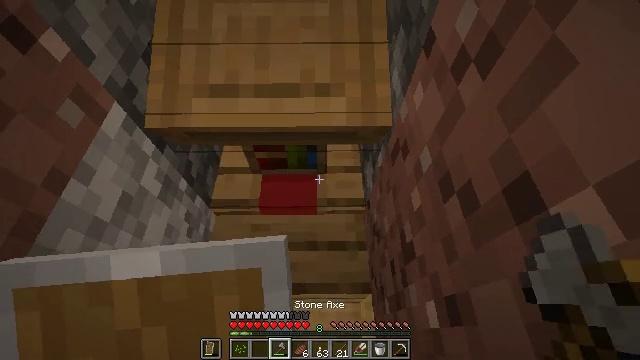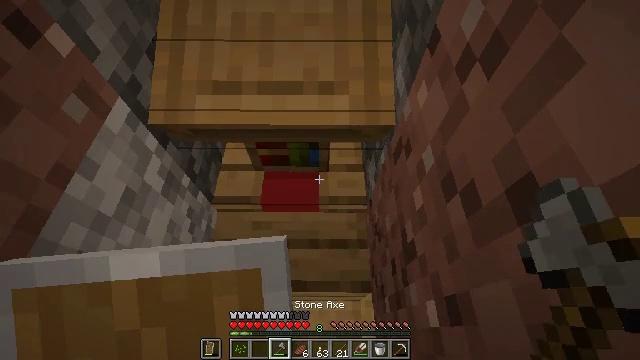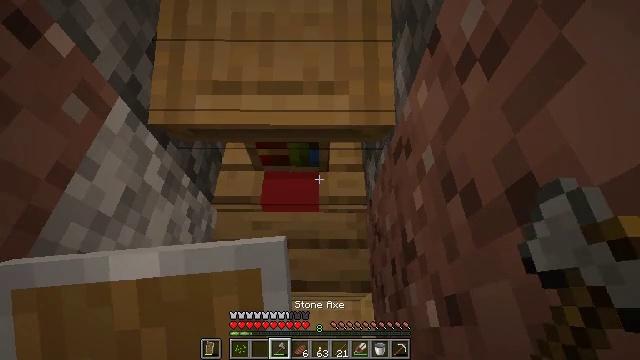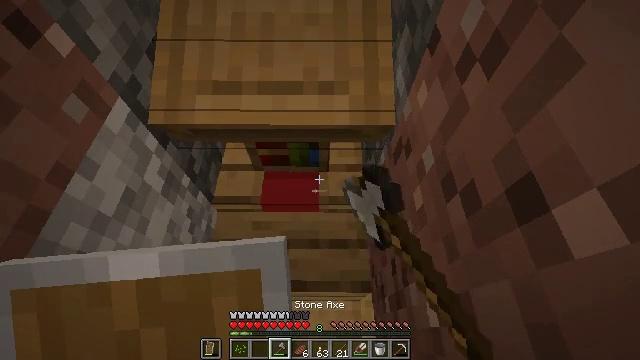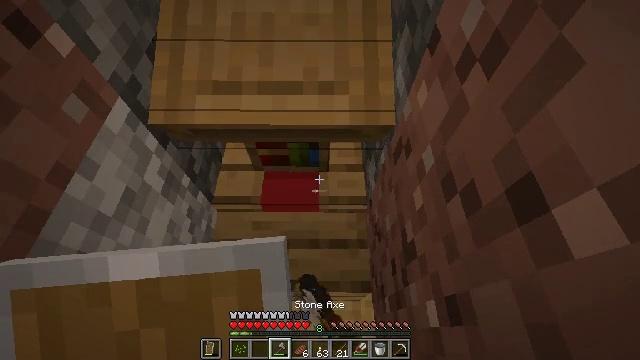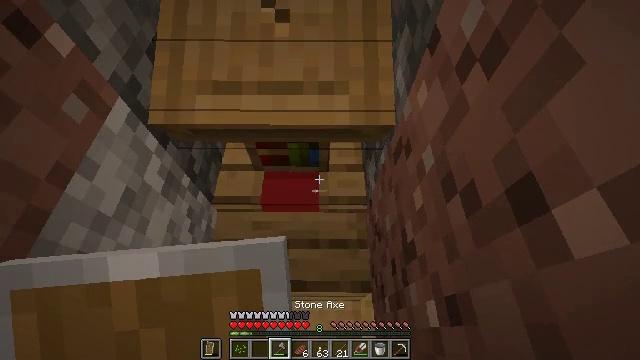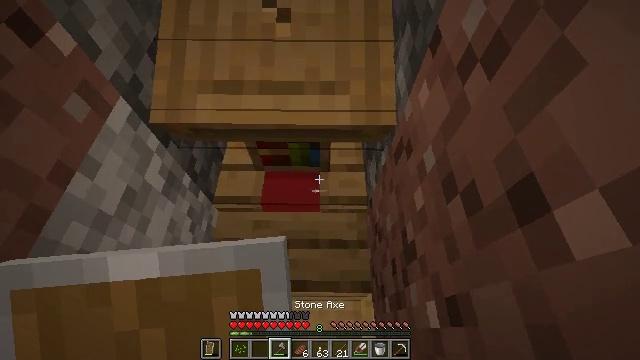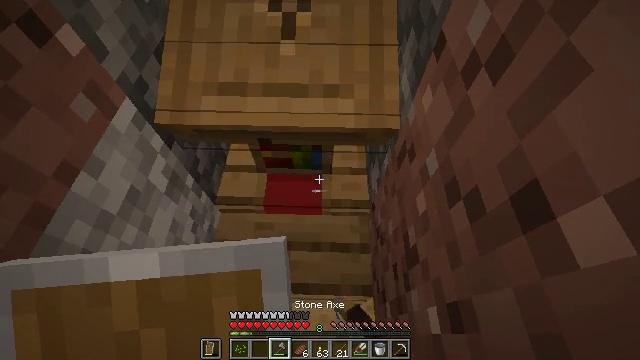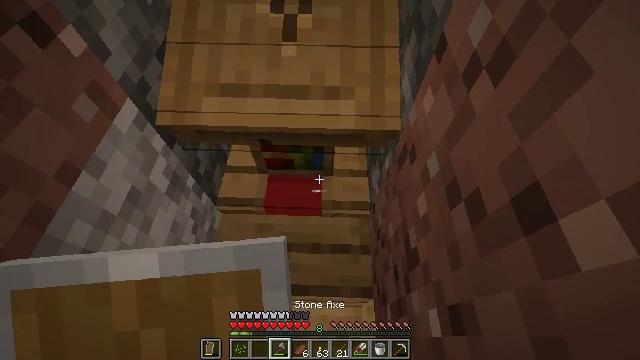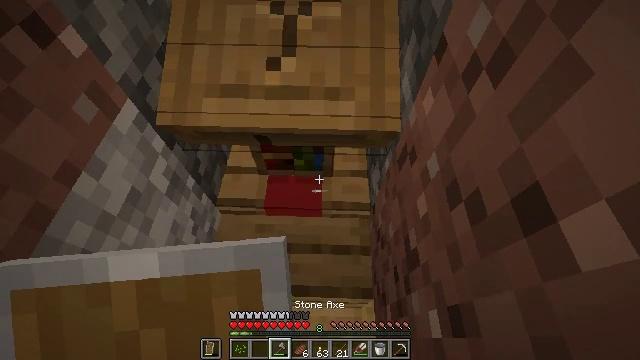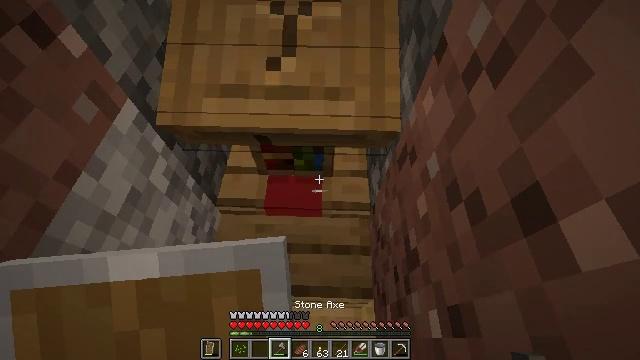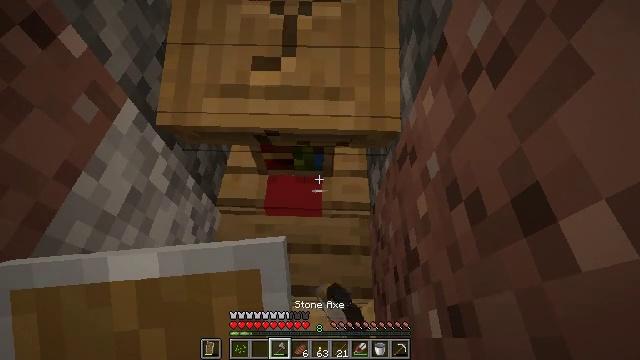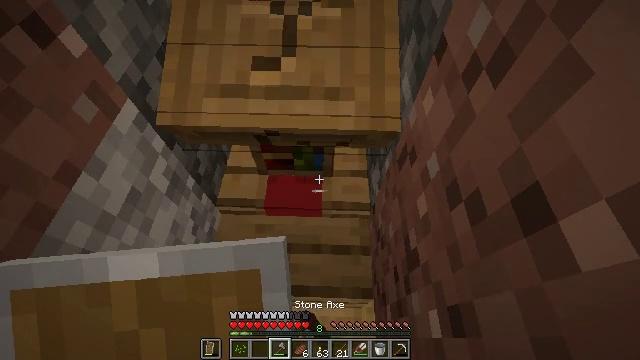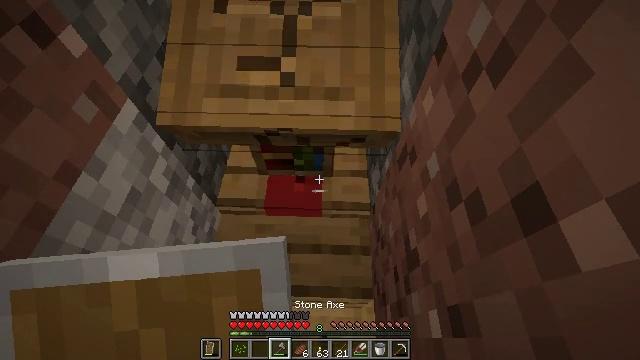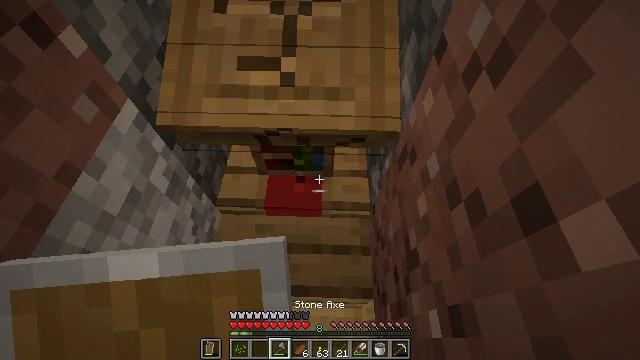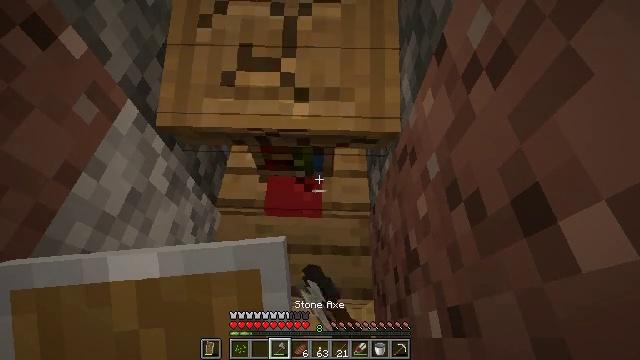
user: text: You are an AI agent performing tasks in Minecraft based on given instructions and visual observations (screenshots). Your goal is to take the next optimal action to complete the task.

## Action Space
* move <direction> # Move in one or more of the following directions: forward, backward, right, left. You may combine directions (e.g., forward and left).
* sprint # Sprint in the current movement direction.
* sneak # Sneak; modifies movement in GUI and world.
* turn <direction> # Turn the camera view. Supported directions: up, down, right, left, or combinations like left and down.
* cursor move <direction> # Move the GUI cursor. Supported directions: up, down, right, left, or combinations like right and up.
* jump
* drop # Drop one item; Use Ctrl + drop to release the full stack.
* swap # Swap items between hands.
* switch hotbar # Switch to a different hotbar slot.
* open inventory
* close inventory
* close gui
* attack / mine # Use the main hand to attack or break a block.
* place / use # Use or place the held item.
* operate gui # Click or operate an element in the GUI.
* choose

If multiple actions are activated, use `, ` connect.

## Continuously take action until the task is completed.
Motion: motion action
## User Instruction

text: Destroy the lectern to reuse it.
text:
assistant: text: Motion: no_op
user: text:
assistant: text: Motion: attack / mine
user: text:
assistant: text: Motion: attack / mine
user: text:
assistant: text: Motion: attack / mine
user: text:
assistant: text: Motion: attack / mine
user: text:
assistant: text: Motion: attack / mine
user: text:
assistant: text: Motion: turn left, attack / mine
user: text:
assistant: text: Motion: attack / mine
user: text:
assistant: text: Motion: attack / mine
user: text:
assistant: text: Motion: attack / mine
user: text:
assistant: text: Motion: attack / mine
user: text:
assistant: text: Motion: attack / mine
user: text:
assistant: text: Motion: attack / mine
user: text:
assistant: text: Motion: attack / mine
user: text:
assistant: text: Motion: attack / mine
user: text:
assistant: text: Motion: attack / mine
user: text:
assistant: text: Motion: attack / mine
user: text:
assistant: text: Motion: attack / mine
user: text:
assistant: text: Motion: attack / mine
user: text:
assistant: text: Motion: attack / mine
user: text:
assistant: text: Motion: attack / mine
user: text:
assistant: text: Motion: attack / mine
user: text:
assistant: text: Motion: attack / mine
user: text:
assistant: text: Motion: attack / mine
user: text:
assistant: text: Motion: attack / mine
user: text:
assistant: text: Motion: no_op
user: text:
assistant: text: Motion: no_op
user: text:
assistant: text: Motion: no_op